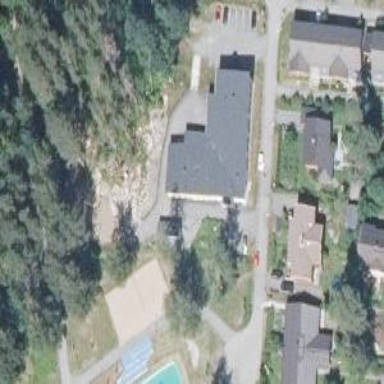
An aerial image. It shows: Kindergarten.